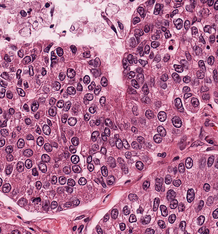
Tumor epithelial tissue: yes
Tumor-associated stroma tissue: yes
Normal tissue: no